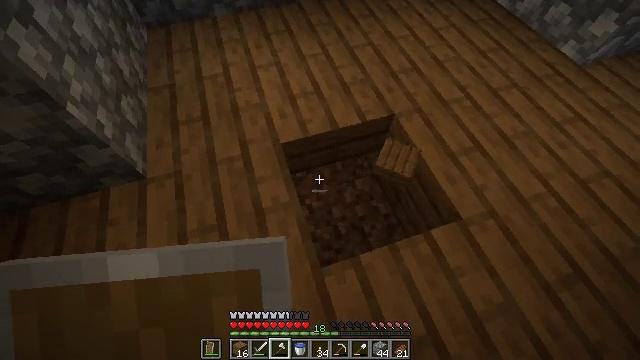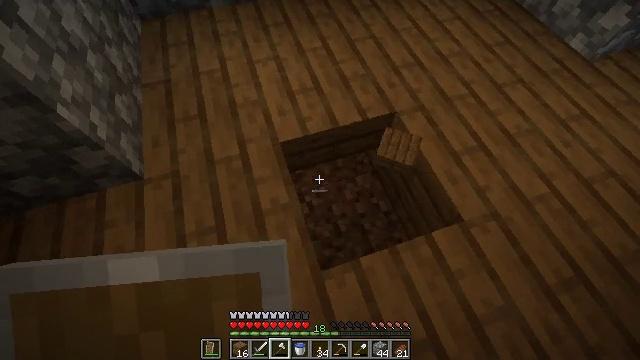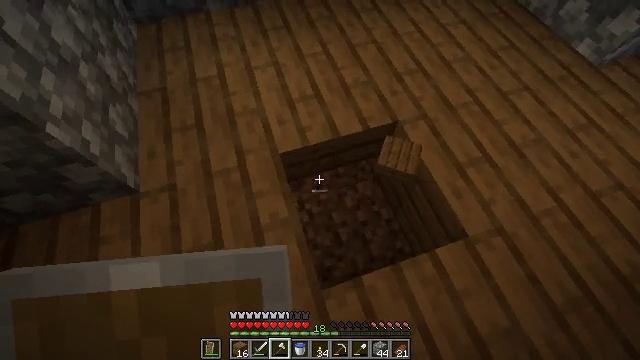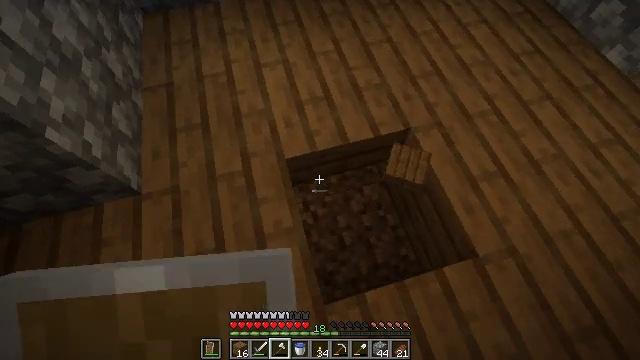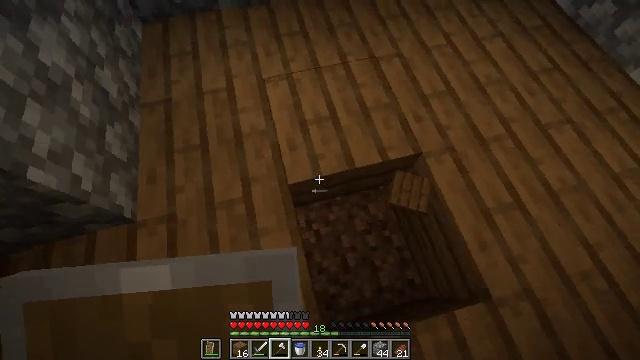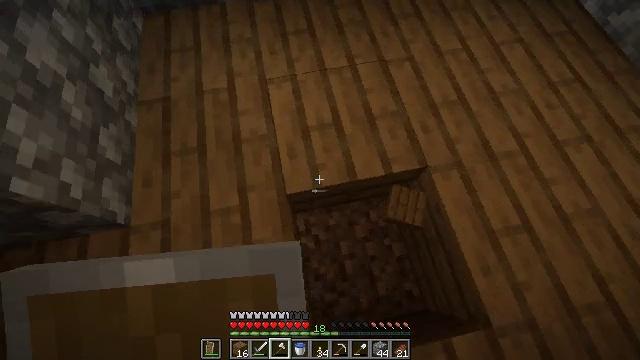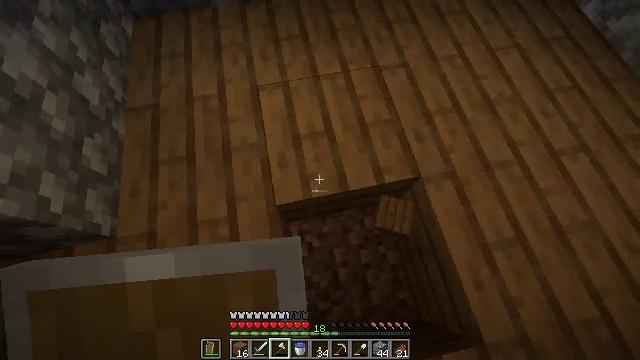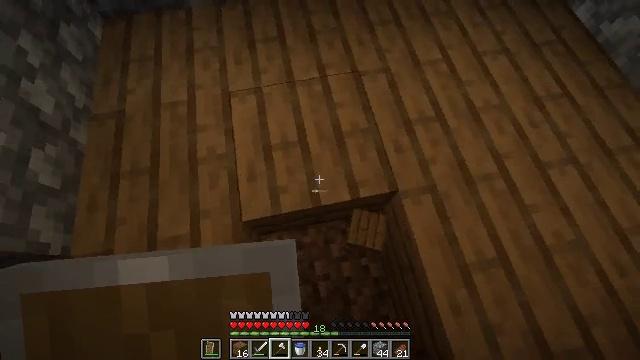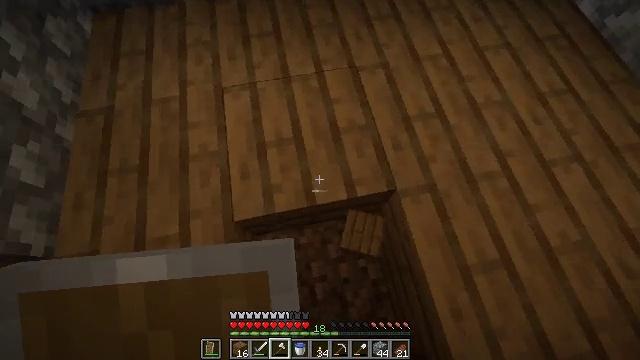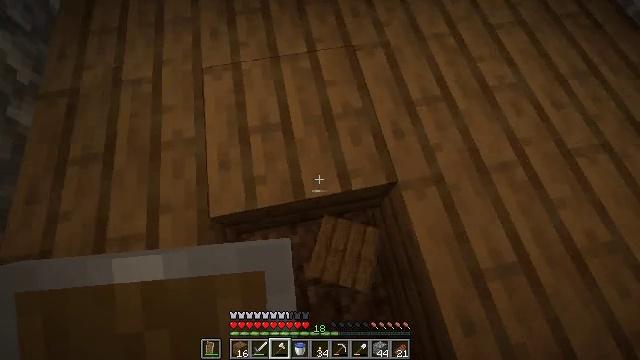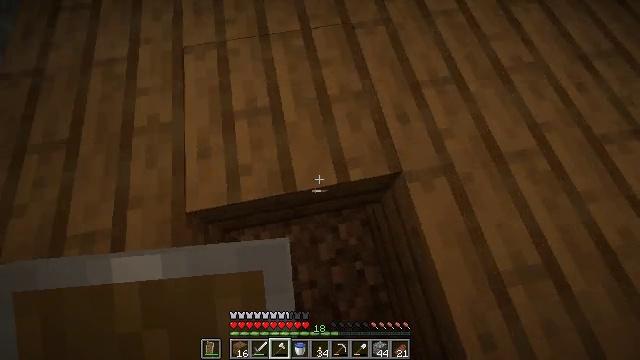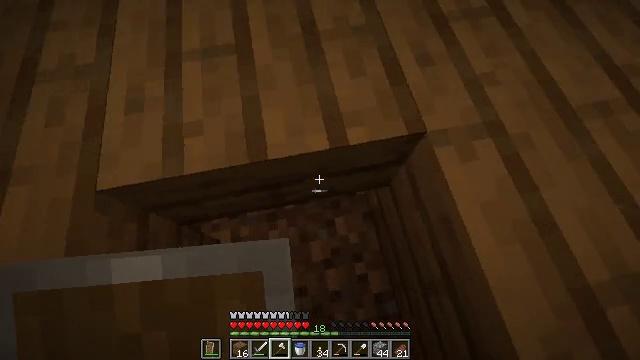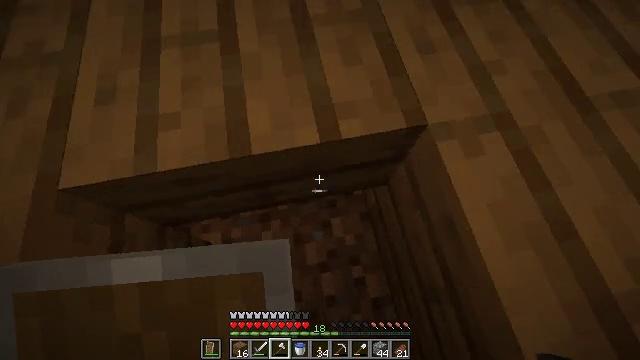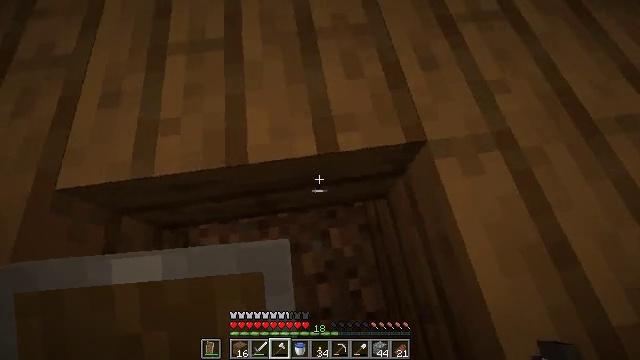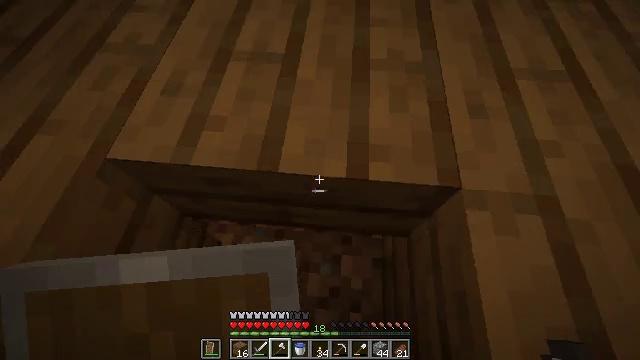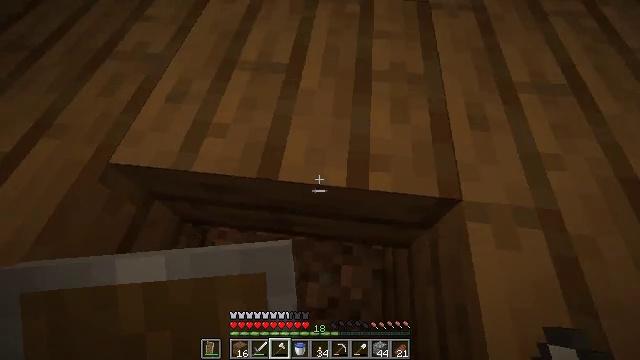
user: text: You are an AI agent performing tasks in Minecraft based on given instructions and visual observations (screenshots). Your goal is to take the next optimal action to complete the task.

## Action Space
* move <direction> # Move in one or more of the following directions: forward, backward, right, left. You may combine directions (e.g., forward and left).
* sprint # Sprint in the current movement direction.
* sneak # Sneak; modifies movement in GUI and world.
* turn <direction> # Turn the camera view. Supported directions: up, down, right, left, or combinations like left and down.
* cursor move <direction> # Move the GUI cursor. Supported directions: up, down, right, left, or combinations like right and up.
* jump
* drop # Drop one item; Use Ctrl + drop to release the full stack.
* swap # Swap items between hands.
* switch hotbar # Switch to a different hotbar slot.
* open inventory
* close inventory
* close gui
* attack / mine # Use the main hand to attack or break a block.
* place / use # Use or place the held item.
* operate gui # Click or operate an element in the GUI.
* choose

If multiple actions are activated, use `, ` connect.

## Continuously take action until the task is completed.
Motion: motion action
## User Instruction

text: Mine the spruce slab.
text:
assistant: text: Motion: move forward, turn down
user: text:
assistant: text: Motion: move forward
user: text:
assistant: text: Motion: move forward, turn left and down
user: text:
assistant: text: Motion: move forward, turn left
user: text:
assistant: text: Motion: move forward and move right, turn left and down
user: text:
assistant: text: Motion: move right
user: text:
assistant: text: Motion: no_op
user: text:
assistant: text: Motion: no_op
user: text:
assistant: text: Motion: no_op
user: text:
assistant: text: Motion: no_op
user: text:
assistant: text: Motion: no_op
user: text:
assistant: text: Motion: no_op
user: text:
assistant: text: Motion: turn left and up
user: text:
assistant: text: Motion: turn left and up
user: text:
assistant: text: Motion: turn left and up
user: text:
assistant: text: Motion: turn up
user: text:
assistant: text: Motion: turn up
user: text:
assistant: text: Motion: attack / mine
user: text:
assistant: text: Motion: attack / mine
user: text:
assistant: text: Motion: attack / mine
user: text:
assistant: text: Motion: attack / mine
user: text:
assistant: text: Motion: attack / mine
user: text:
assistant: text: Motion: attack / mine
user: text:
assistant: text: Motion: attack / mine
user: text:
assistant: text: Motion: attack / mine
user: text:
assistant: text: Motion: attack / mine
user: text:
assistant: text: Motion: attack / mine
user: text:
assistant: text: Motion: turn right, attack / mine
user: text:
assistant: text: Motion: turn right, attack / mine
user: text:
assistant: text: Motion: attack / mine